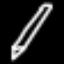
Label: pencil